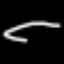
Label: angel